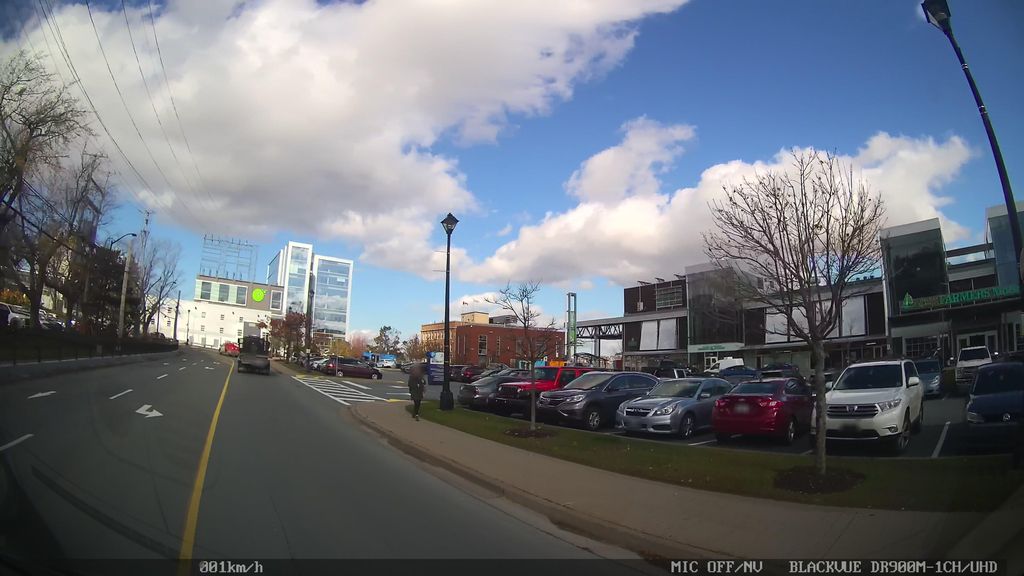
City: halifax